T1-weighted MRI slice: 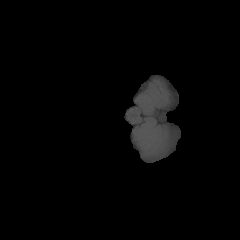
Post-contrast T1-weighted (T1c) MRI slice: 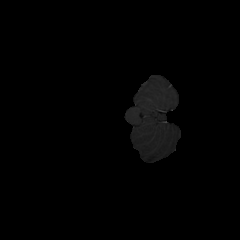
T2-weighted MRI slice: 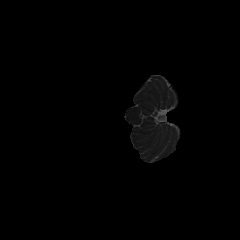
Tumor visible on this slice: no